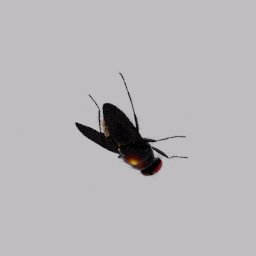
Label: animals